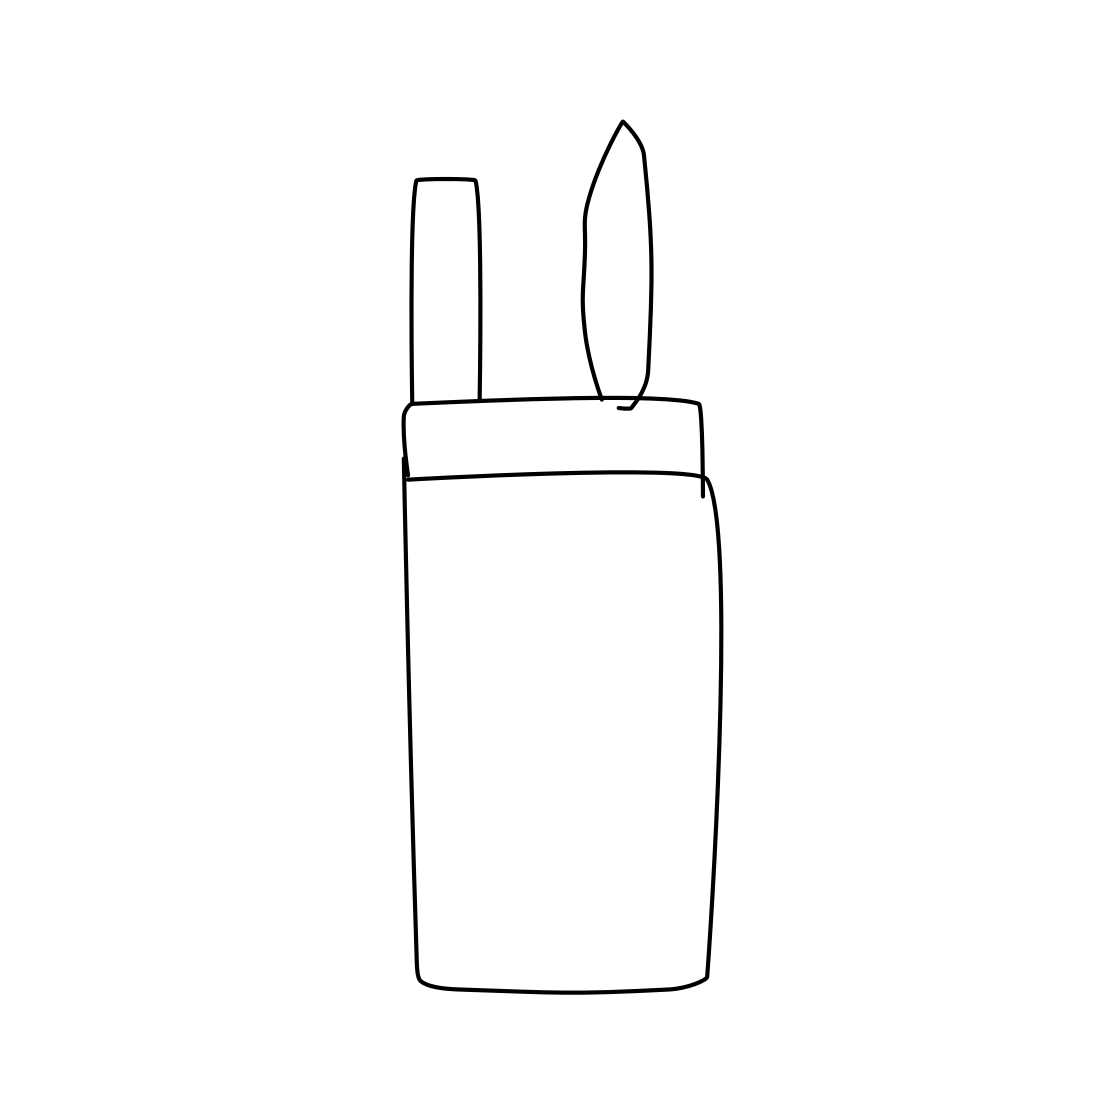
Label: lighter